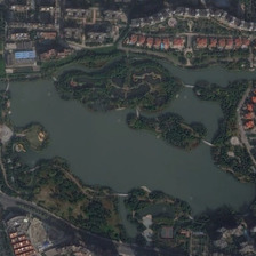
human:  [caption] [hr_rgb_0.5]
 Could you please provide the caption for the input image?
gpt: Many islands are in the lake surrounded by green trees.

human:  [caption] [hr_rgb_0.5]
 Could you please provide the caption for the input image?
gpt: Living areas other than dark green trees.

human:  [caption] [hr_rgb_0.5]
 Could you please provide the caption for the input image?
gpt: Residential areas other than dark green trees.

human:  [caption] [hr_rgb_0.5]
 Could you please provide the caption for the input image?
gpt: Many islands in the lake are surrounded by green trees.

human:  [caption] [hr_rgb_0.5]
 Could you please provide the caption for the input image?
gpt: the areas inhabited besides the dark green trees.